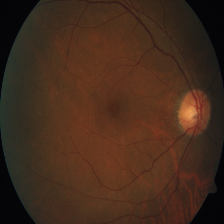
Diabetic retinopathy grade: Severe